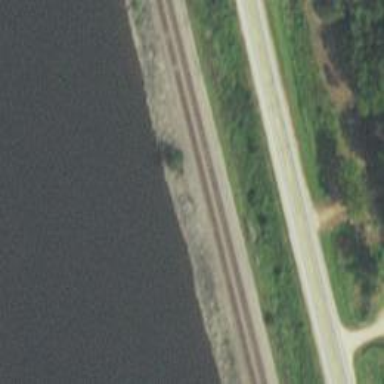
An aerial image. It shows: Railroad crossover.